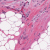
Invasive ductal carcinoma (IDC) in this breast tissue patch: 0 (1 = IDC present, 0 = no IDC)